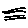
Label: line